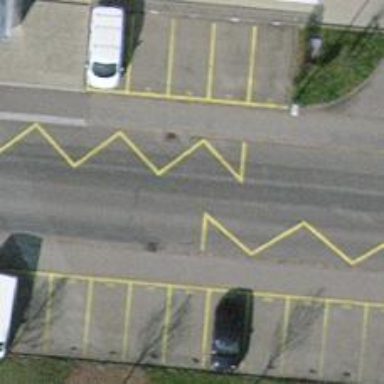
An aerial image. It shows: Bus stop equipped with public transport stop position.